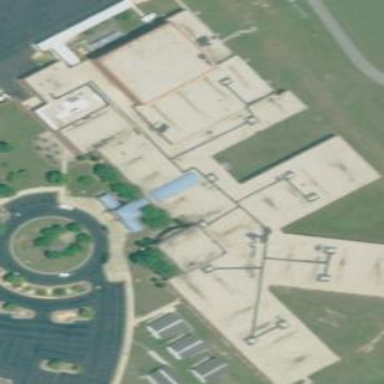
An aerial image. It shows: School building.